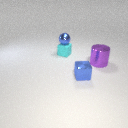
small cyan rubber cube to the left of small blue metal cube